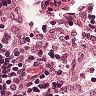
Metastatic tissue present: no